【题型】选择题　【知识点】平面几何　【难度】medium
如图，点$D$在$\triangle ABC$边$AB$上，$\angle ACD = \angle B$，点$F$是$\triangle ABC$的角平分线$AE$与$CD$的交点，且$AF=2EF$，则下列选项中不正确的是（ ）

\vspace{1em}
\noindent
A.$\dfrac{AD}{AC} = \dfrac{2}{3}$ \quad B.$\dfrac{CF}{BE} = \dfrac{2}{3}$ \quad C.$\dfrac{DC}{BC} = \dfrac{2}{3}$ \quad D.$\dfrac{AD}{DB} = \dfrac{2}{3}$
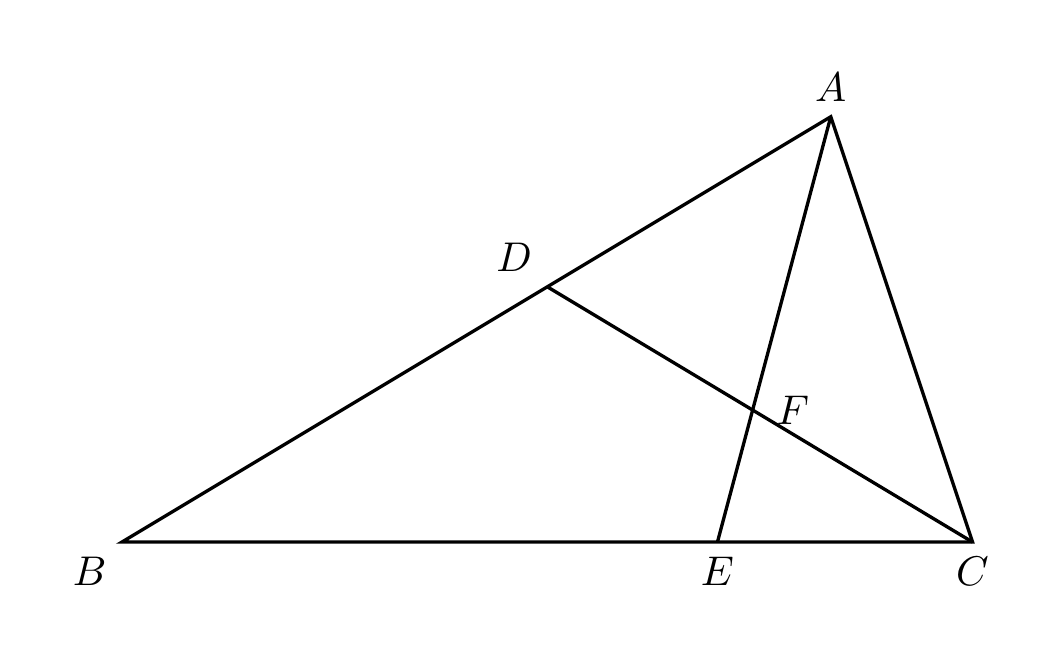
【解答】
\noindent
【答案】$\boldsymbol{D}$

\vspace{1em}
\noindent
【分析】证明$\triangle ACD \backsim \triangle ABC$，得出$\dfrac{AD}{AC} = \dfrac{DC}{BC} = \dfrac{AC}{AB} = \dfrac{AF}{AE}$，利用$AF=2EF$判断选项A、C，证明$\triangle ACF \backsim \triangle ABE$得出$\dfrac{CF}{BE} = \dfrac{AC}{AB} = \dfrac{2}{3}$判断选项B，分别用$AB$表示出$AD$和$BD$，判断选项D，即可得出结论。

\vspace{1em}
\noindent
【详解】$\because \angle ACD = \angle B$，$\angle CAB = \angle CAB$，\\
$\therefore \triangle ACD \backsim \triangle ABC$，\\
$\therefore \dfrac{AD}{AC} = \dfrac{DC}{BC} = \dfrac{AC}{AB} = \dfrac{AF}{AE}$，\\
$\because AF+EF=AE$且$AF=2EF$，\\
$\therefore \dfrac{3}{2}AF = AE$，\\
$\therefore \dfrac{AF}{AE} = \dfrac{2}{3}$，\\
$\therefore \dfrac{AD}{AC} = \dfrac{DC}{BC} = \dfrac{AC}{AB} = \dfrac{AF}{AE} = \dfrac{2}{3}$，故选项A、C正确；\\
$\therefore AC = \dfrac{2}{3}AB$，$AD = \dfrac{2}{3}AC$，\\
$\therefore AD = \dfrac{4}{9}AB$，\\
$\because AD+BD=AB$，\\
$\therefore BD = AB-AD = AB-\dfrac{4}{9}AB = \dfrac{5}{9}AB$，\\
$\therefore \dfrac{AD}{BD} = \dfrac{\dfrac{4}{9}AB}{\dfrac{5}{9}AB} = \dfrac{4}{5}$，故选项D错误；\\
$\because AE$平分$\angle BAC$，\\
$\therefore \angle BAE = \angle CAE$，\\
又$\because \angle ACD = \angle B$，\\
$\therefore \triangle ACF \backsim \triangle ABE$，\\
$\therefore \dfrac{CF}{BE} = \dfrac{AC}{AB} = \dfrac{2}{3}$，故选项B正确；\\
故选：D。

\vspace{1em}
\noindent
【点睛】本题考查相似三角形的判定与性质，熟练掌握相似三角形的性质是解题的关键。